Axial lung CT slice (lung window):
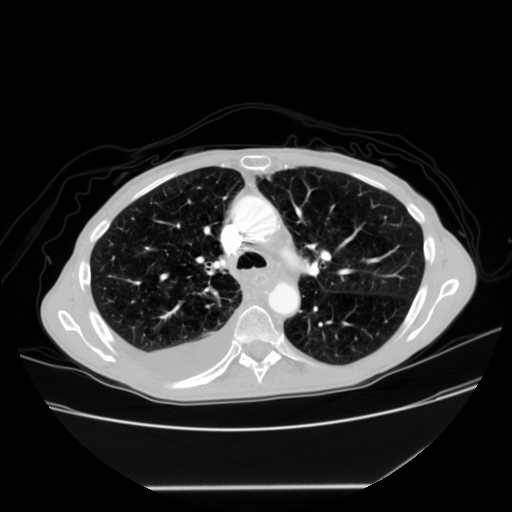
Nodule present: no